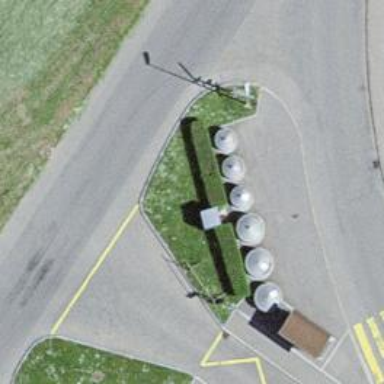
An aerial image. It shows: Waste disposal facility.